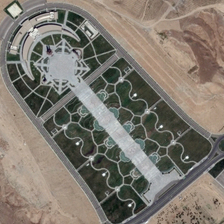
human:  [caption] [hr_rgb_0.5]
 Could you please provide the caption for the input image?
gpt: many bareland are around a square with green plants .

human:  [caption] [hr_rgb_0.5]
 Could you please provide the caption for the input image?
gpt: many bareland are around a square with green plants .

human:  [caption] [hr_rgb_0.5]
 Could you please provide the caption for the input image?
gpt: many bareland are around a square with green plants .

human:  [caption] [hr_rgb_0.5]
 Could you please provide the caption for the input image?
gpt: many bareland are around a square with green plants .

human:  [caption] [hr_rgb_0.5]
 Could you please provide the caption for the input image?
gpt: many bareland are around a square with green plants .